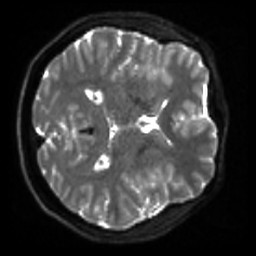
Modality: sbref
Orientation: axial
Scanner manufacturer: siemens
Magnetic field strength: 3 T
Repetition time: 4 s
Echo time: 0.0594 s